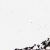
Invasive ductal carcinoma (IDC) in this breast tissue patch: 0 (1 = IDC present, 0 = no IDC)